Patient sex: F
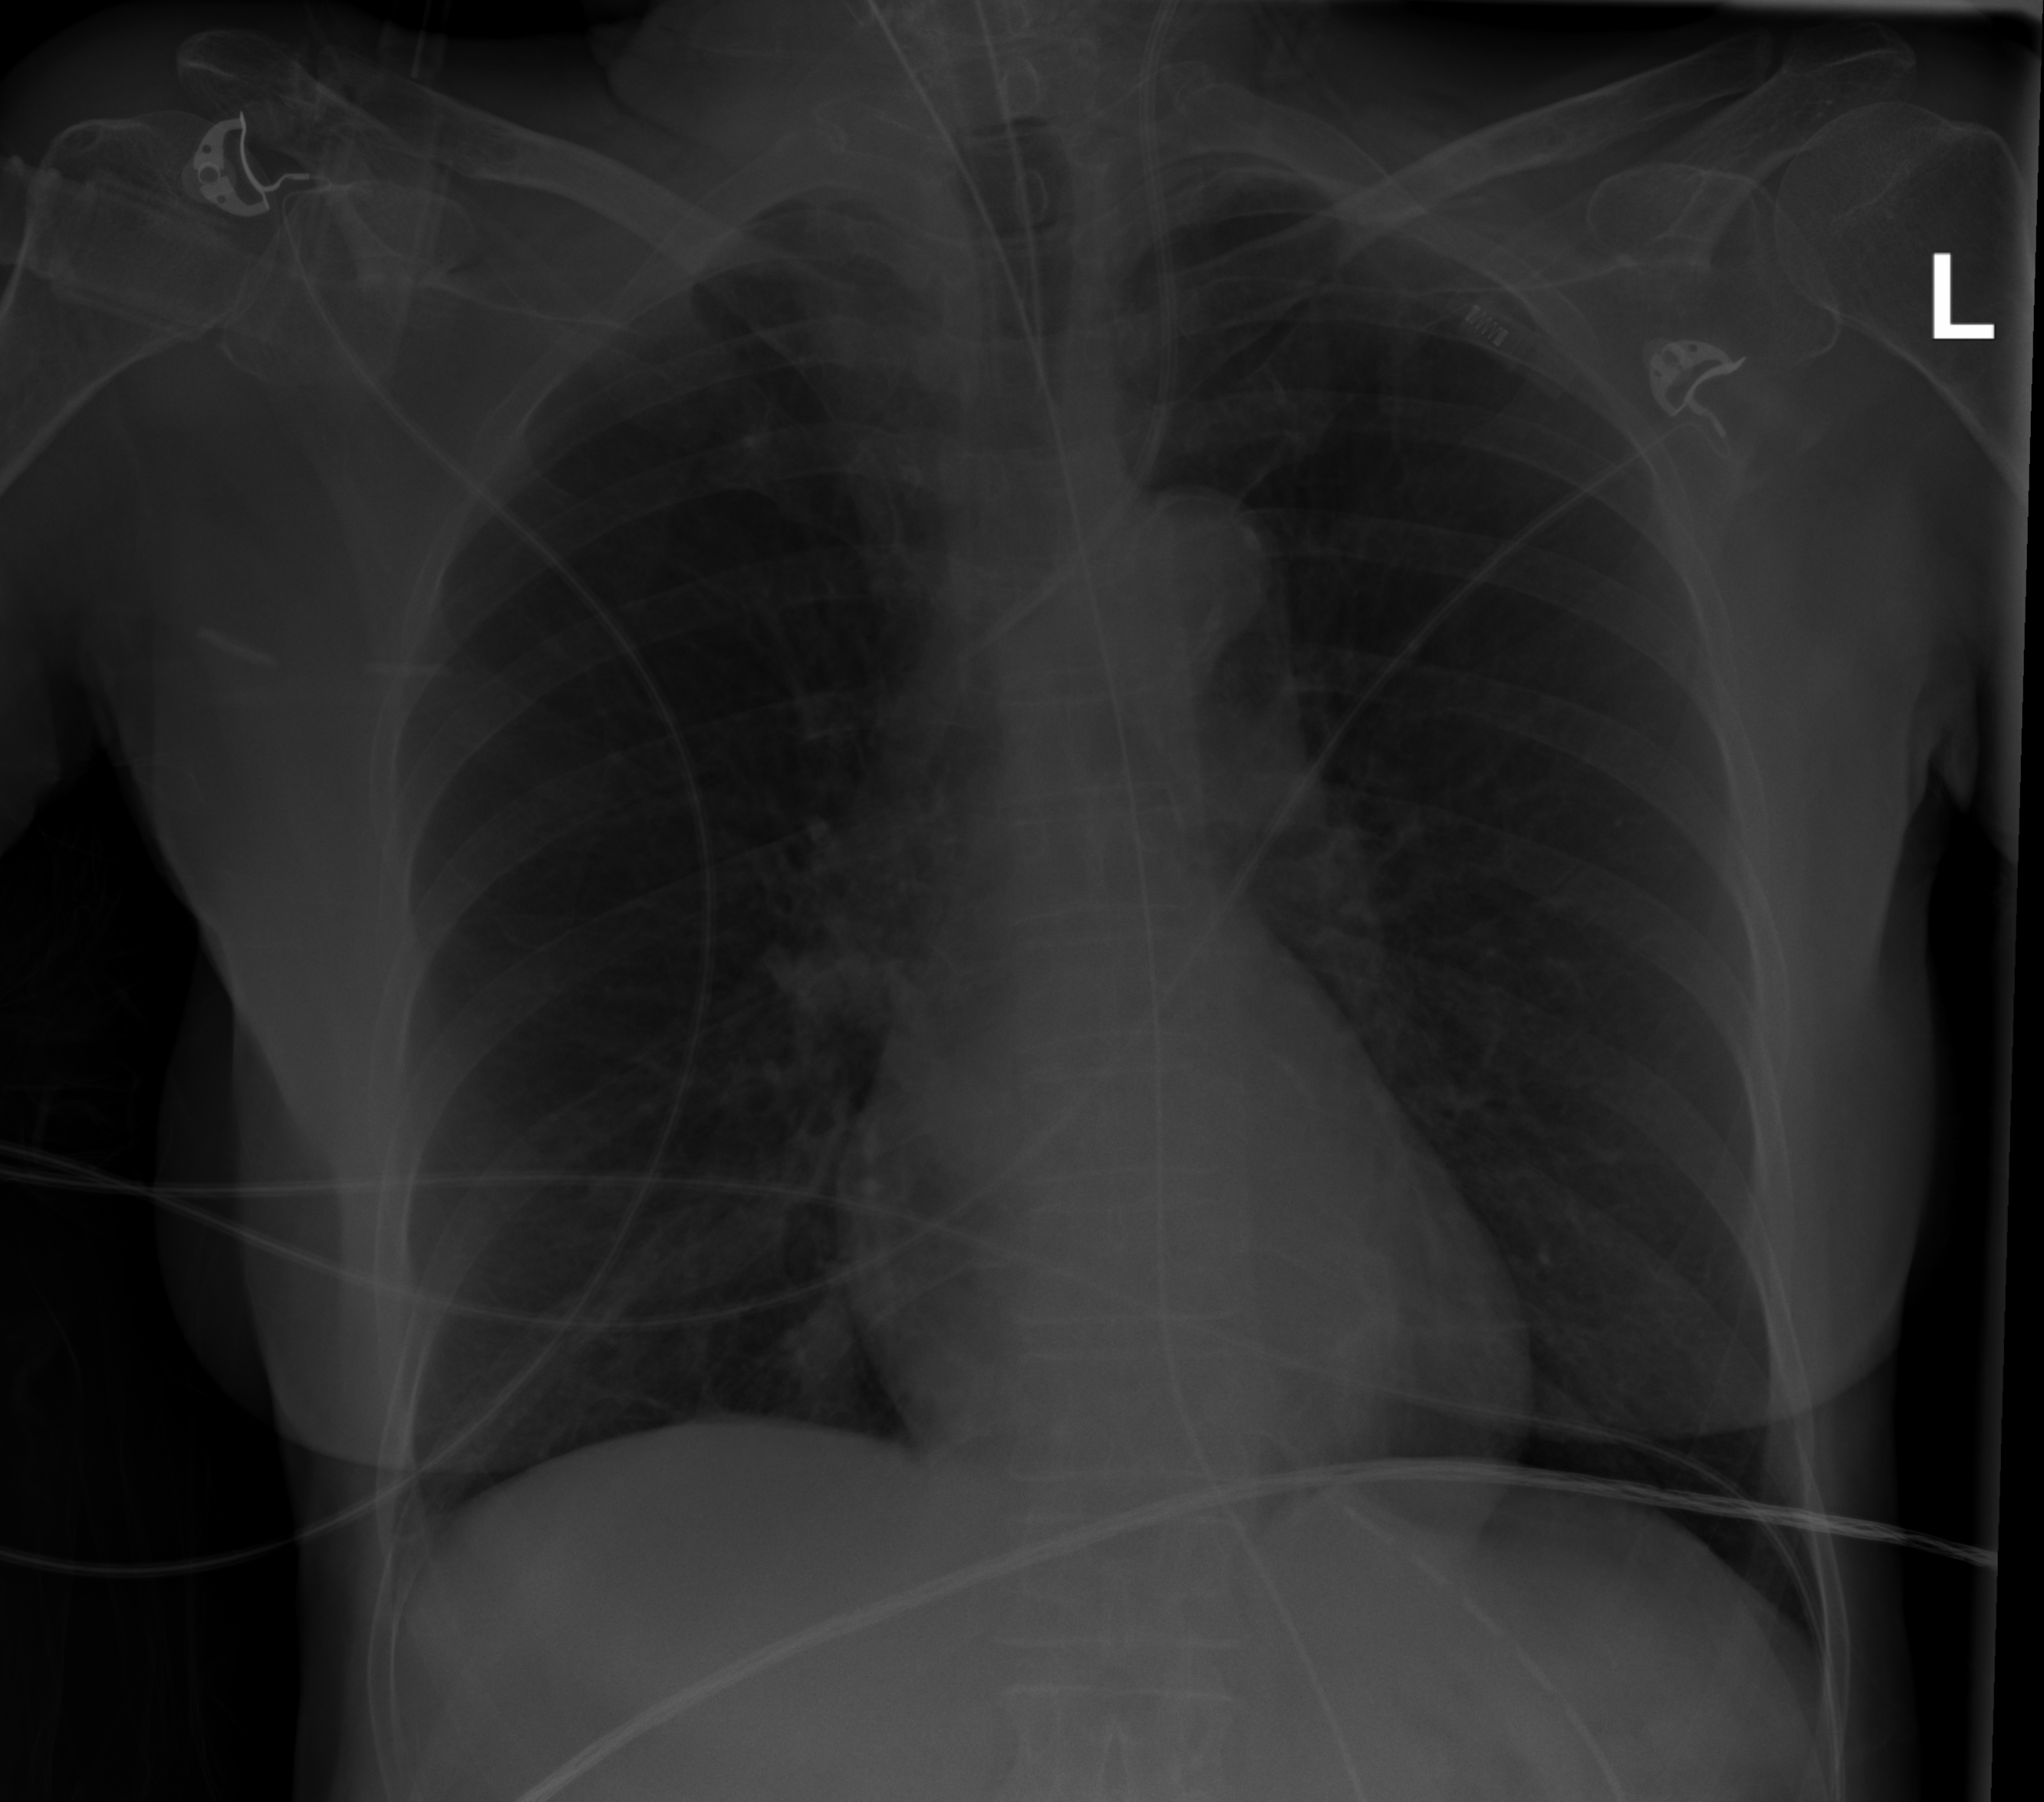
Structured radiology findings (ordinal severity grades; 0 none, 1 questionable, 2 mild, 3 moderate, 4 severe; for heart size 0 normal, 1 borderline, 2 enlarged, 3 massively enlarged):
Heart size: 0
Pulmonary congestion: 0
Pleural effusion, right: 2
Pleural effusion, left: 0
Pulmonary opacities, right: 0
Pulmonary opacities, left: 0
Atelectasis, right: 2
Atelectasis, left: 0